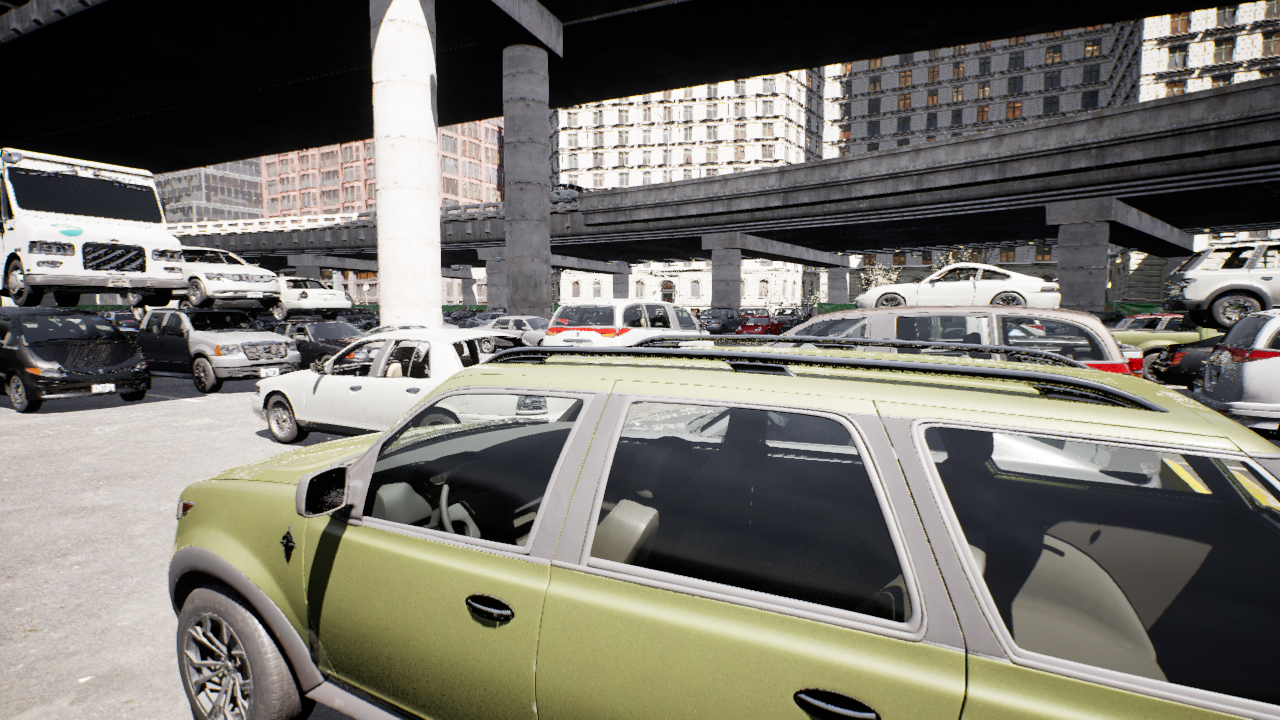
Venue: arterial
Lighting: clear day
Vehicle rig: minivan